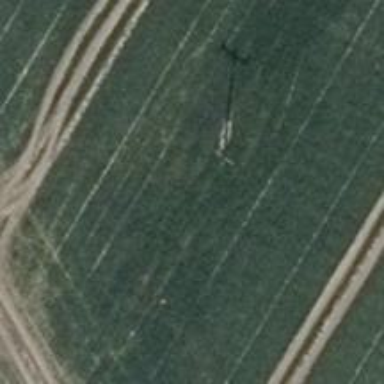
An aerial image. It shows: Minor power line.